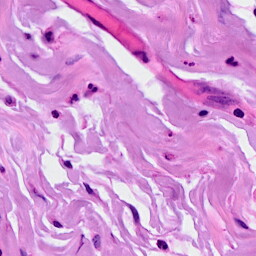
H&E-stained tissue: Breast